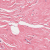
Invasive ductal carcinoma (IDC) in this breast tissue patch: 0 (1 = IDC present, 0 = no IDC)